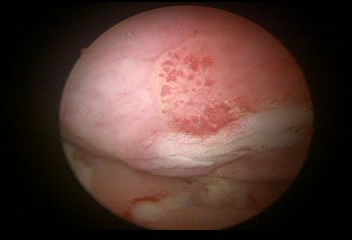
Modality: WLC
Class: Malignant
Subclass: LowGradePapillary
Lesion: L1
Stage: Ta
Morphology: Papillary
Bladder cancer association: Yes
Annotated structures: Tumor